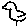
Label: bird